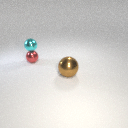
small cyan metal sphere above small red metal sphere